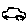
Label: car